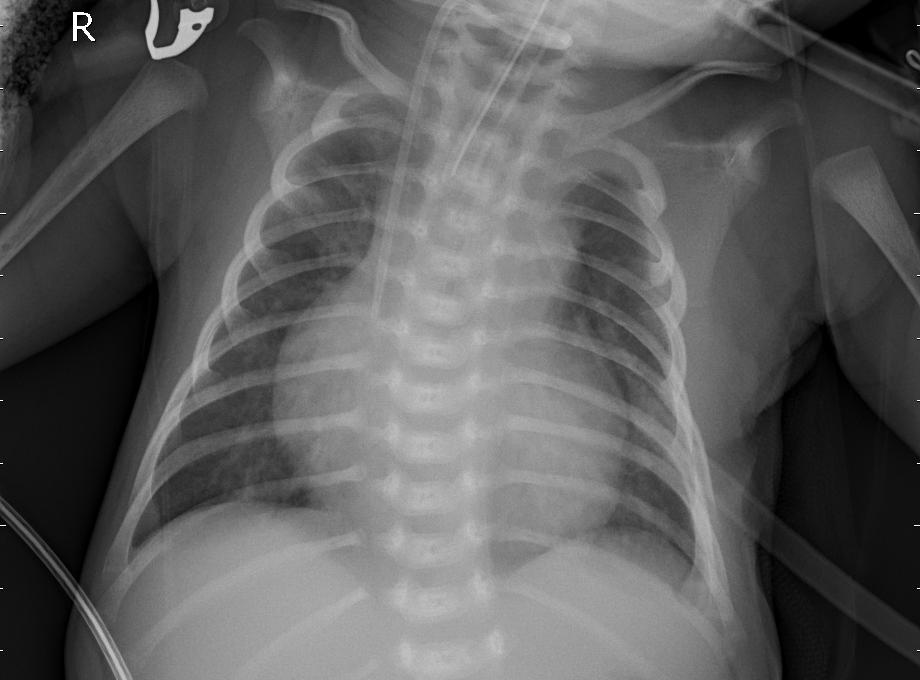
Diagnosis: PNEUMONIA